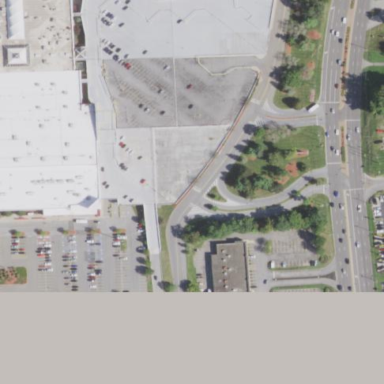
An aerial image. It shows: Parking area with surface.